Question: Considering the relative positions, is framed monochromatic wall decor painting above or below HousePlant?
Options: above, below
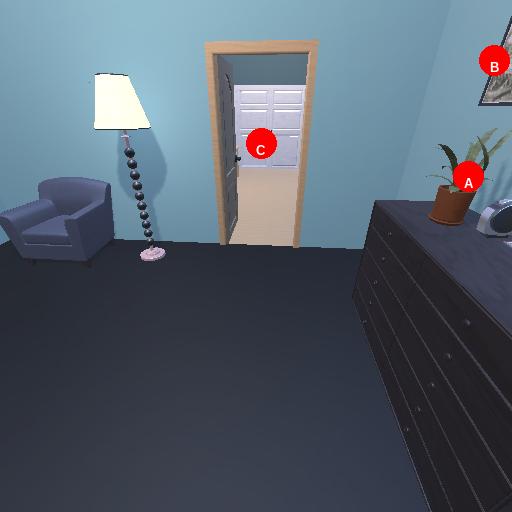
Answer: above